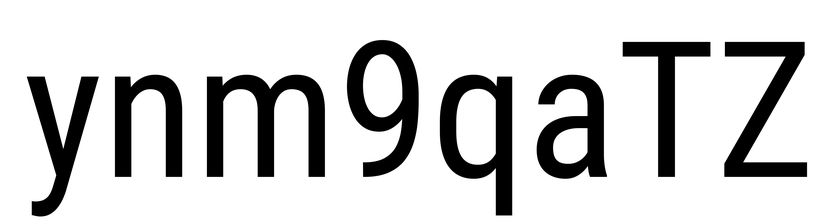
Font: Roboto_Condensed_Regular